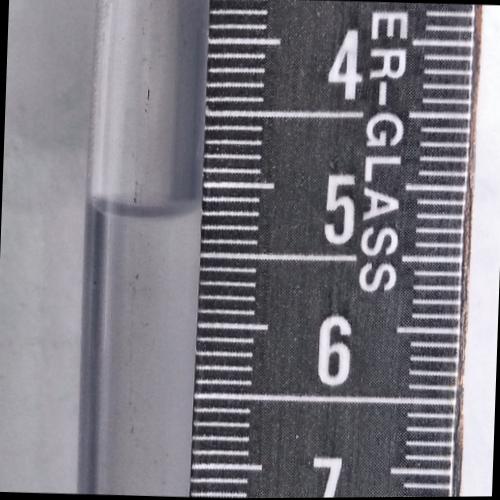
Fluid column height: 5.2 cm